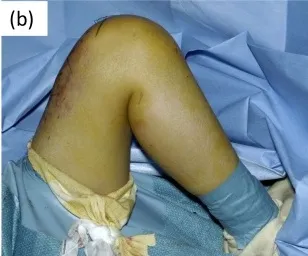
Limited range of motion in the right knee was relieved by tumor resection. (b) Postoperatively, the knee contracture had improved, with a range of motion of 0-130.
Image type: medical_photograph (other_medical_photograph)